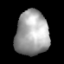
Tissue: lung
Cell type: Epithelial cells
Senescence score: 0.2429
Nuclear area (px): 1453
Mean DAPI intensity: 162.574